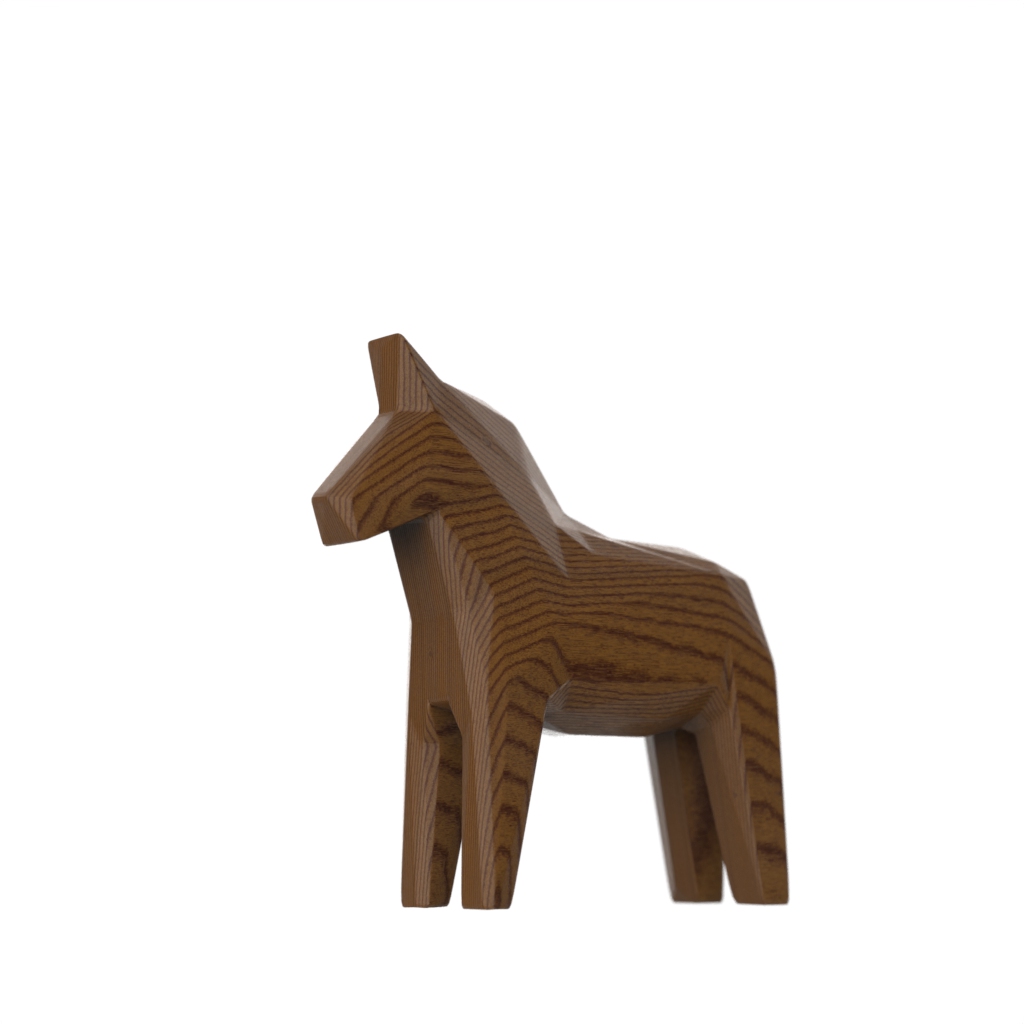
A high quality rendering of a dalahest_oak dalecarlian horse figurine made of varnished dark oak standing on a white surface in an a white studio with artificial white studio lighting,medium shot low angle left front side, 100 mm, f 4